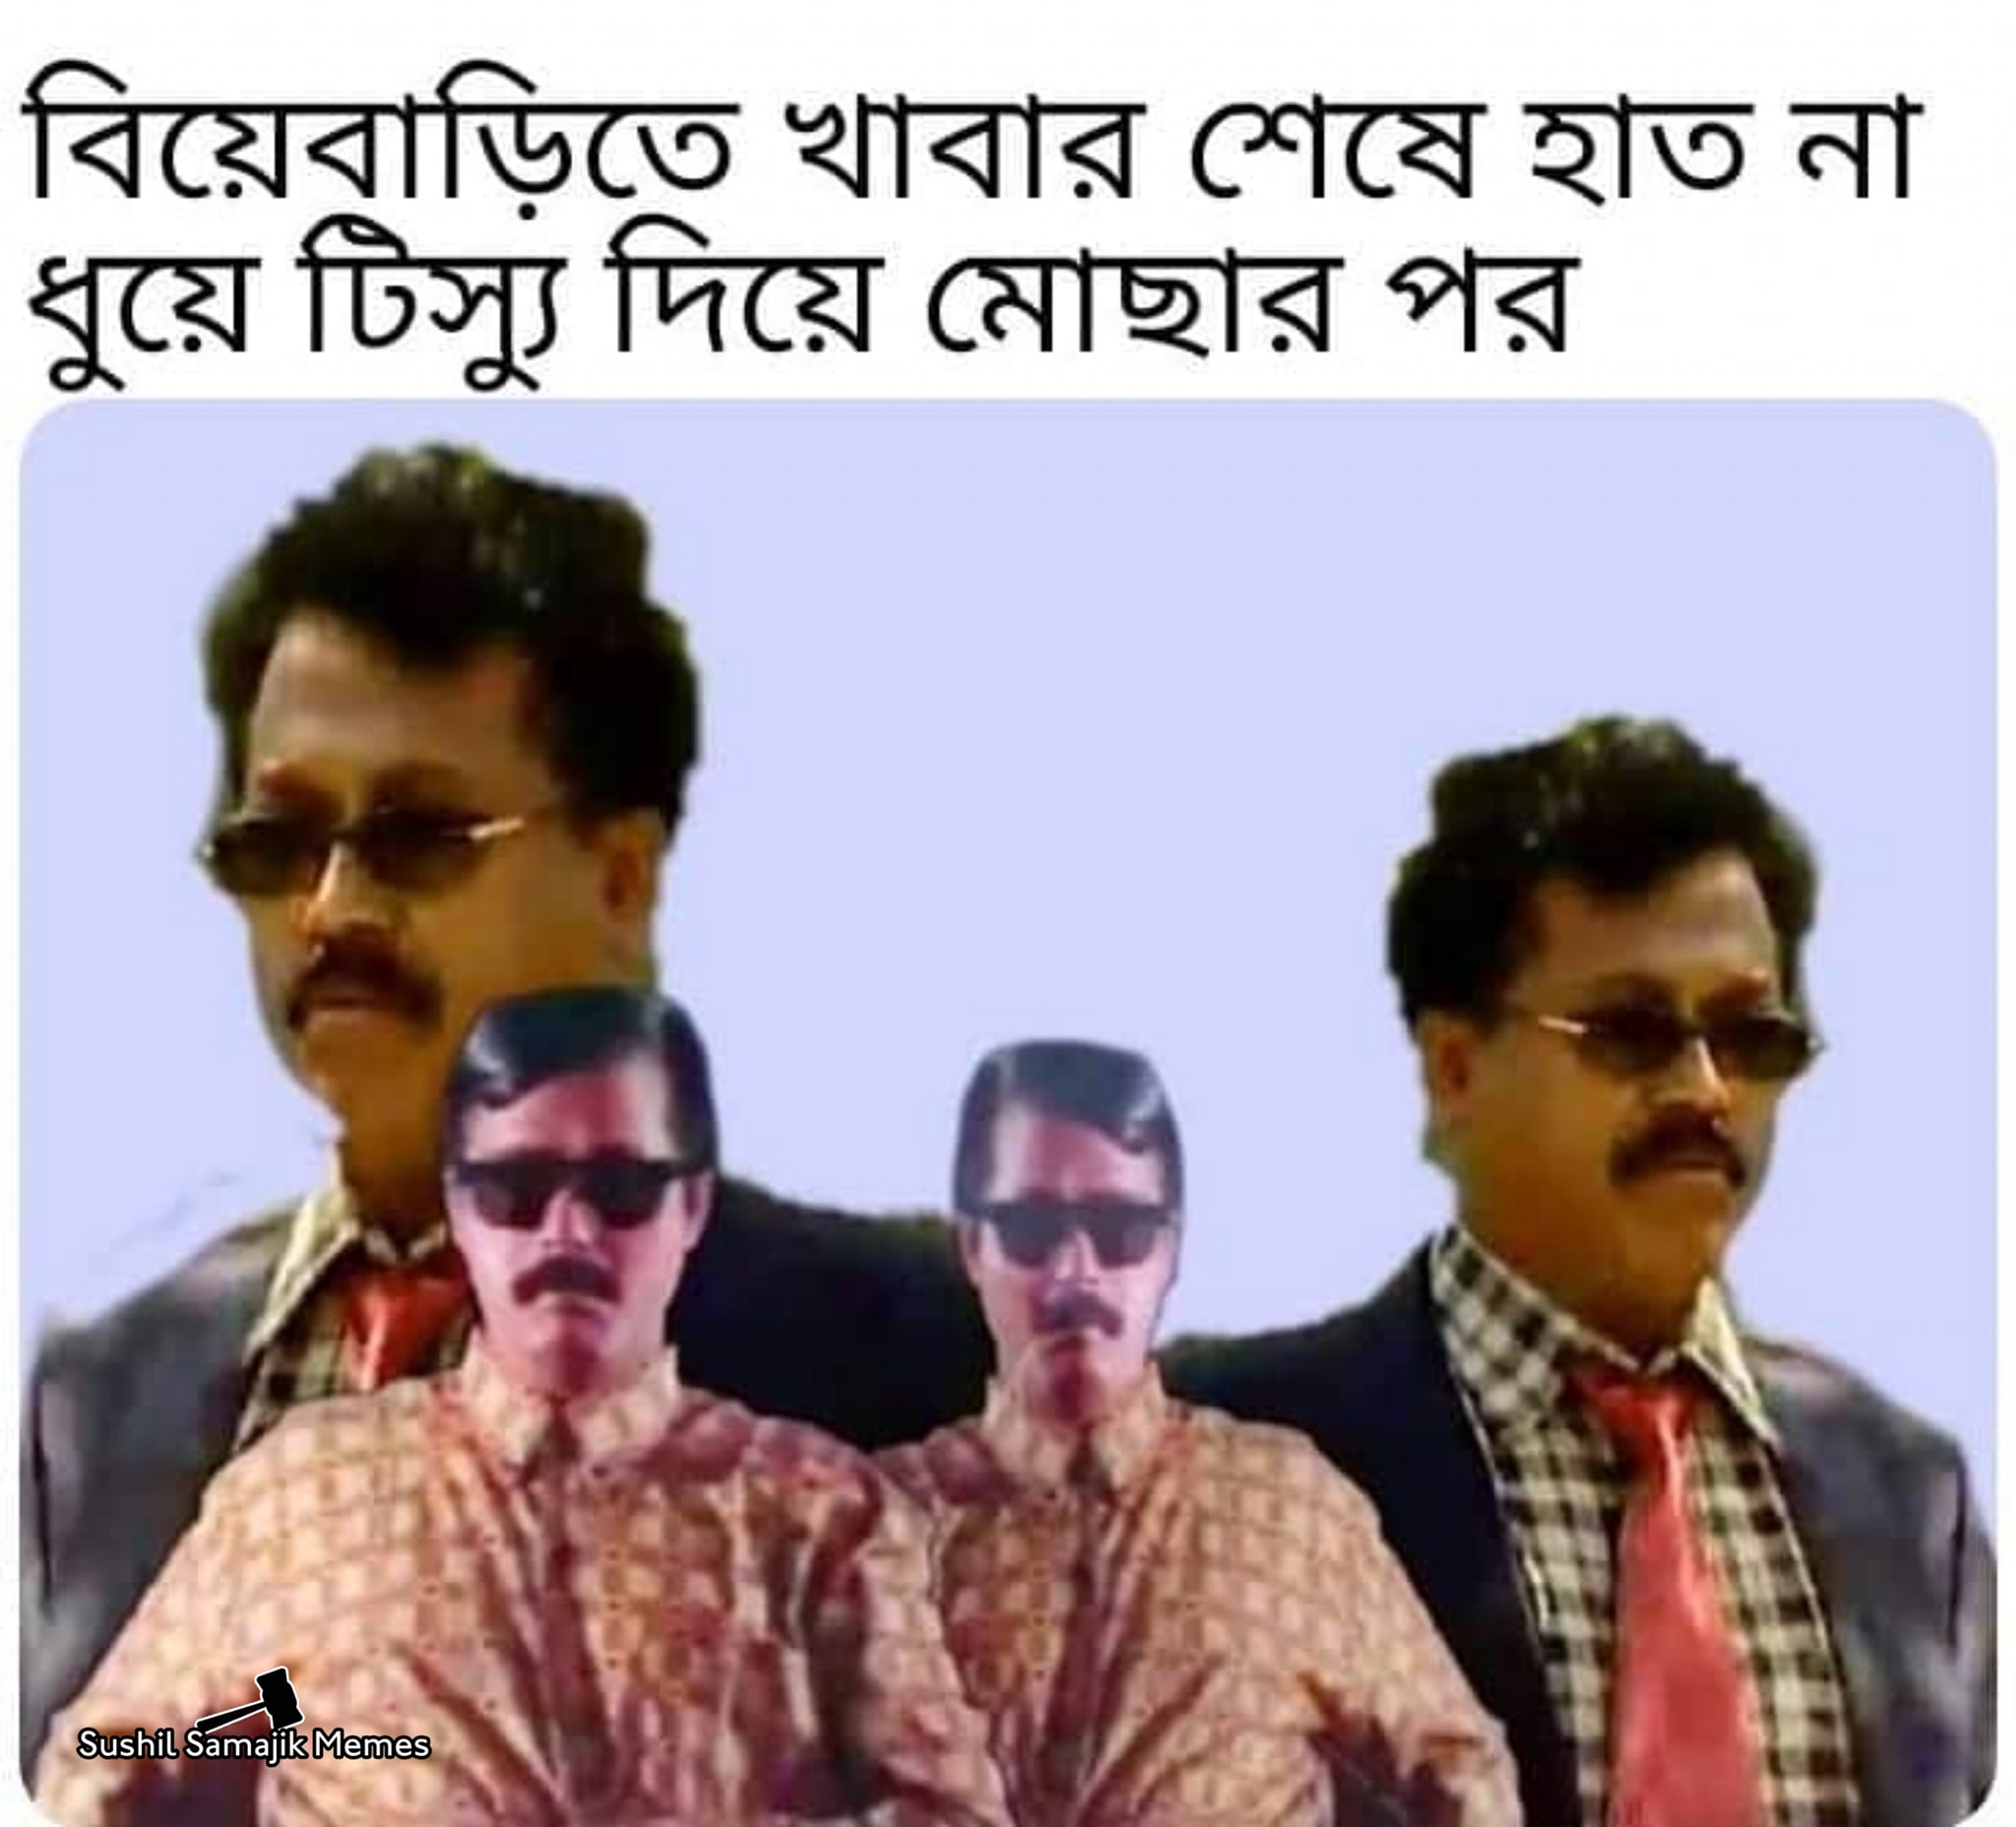
Caption: বিয়েবাড়িতে খাবার শেষে হাত না ধুয়ে টিস্যু দিয়ে মোছার পর
Label: non-hate